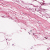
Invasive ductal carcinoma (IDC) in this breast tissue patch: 0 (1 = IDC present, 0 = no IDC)